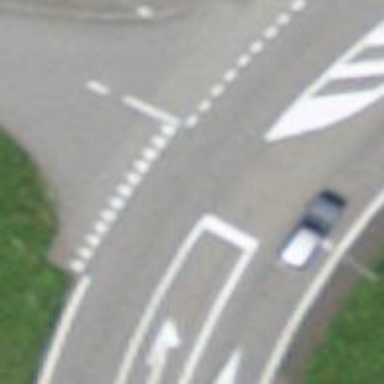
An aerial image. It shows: Road with "give way" sign.